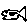
Label: fish